Question: I'm trying to add textmate color theme to my vim editor
I have got the 'railscast.vim' from <URL> and downloaded to
'''
~/.vim/colors/railscast.vim
'''
and in my '~/.vimrc' I have added the following line
'''
colorscheme railscasts
'''
and I dont have anything in '~/.vimrc.after' file
but still seems like the theme is not applied correctly (please look at the screenshot),

Am I doing something wrong or can anyone point me to a good resource
I'm using 'vim version 7.2.411'
thanks in advance
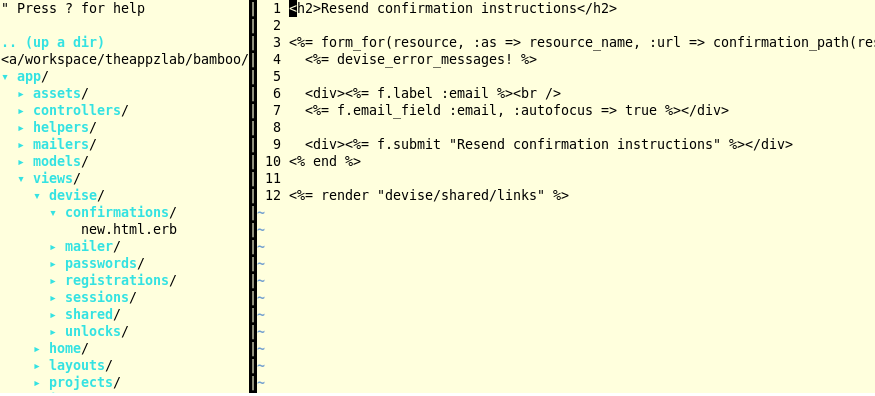
Answer: <URL> might help.
<URL>, this helped as well for color customization using 'cterm' option.